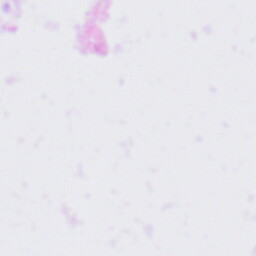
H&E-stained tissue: Tonsil